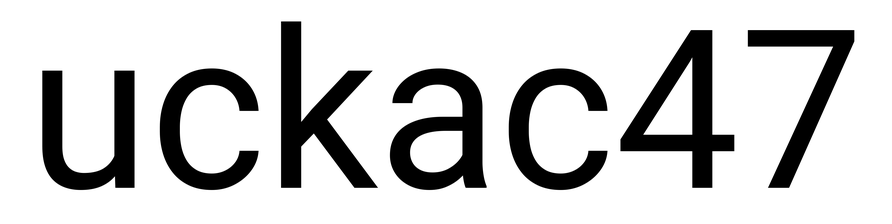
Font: Roboto_Regular